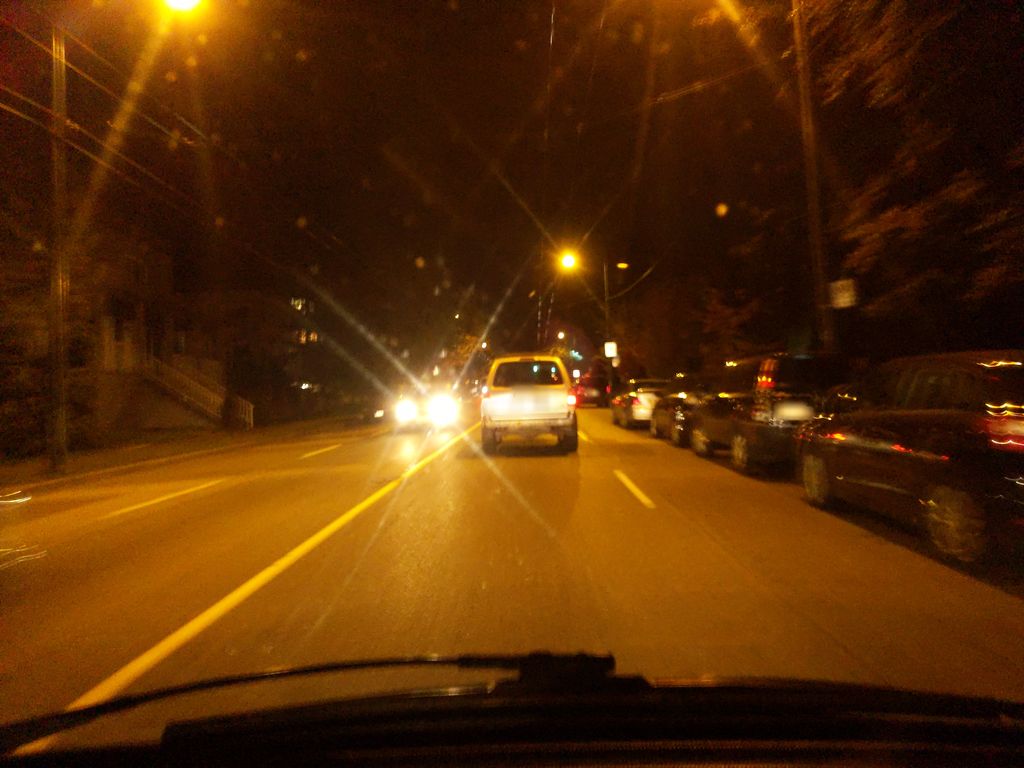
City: vancouver